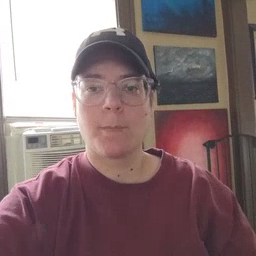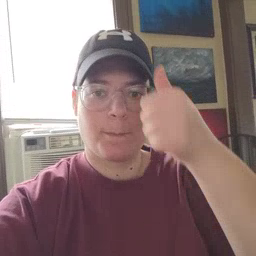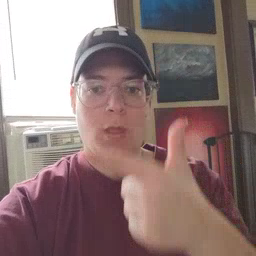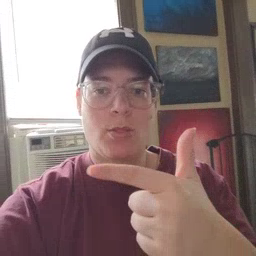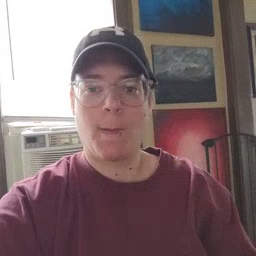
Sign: brother